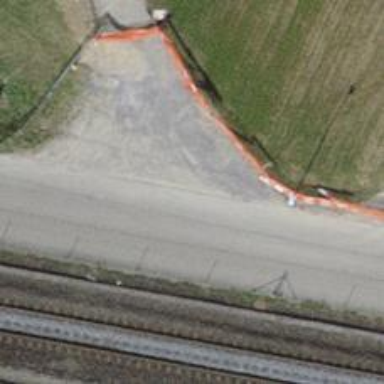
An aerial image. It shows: Bollard barrier.